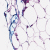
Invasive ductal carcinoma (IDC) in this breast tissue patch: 0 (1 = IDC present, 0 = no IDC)